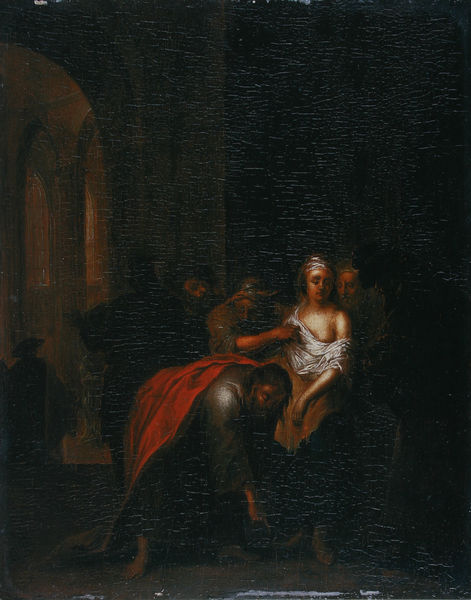
Titel: Christus und die Ehebrecherin
Künstler: Johann Conrad Seekatz
Standort: Mainz
Institution: Landesmuseum
Schlagwörter: dunkel, fuß, gemälde, hand, kopf, mann, nackt, schatten, umhang, weiß, gelb, menschen, ocker, stadt, abend, ausschnitt, braun, brust, busen, fenster, finger, frau, grau, kleid, licht, männer, nacht, raum, schwarz, straße, säule, säulen, gebäude, rot, tuch, weg, rock, bart, hemd, jung, alte, architektur, arm, arme, barock, gesicht, halten, kleidung, rembrandt, salome, bildnis, hände, innenraum, öl, kirche, dunkelheit, gewand, haare, mantel, decke, klassizismus, renaissance, schulter, füße, magd, ecke, düster, bogen, nann, alter mann, pilaster, saal, rundbogen, ölgemälde, durchgang, oberkörper, entblösst, hoch, tor, halle, bögen, bad, dirne, waschen, barfuss, arkade, bücken, noir, raub, soldat, leinwand, portal, bedrohung, dunke, christus, jesus, entblöst, gefangene, entführung, rouge, sombre, gebückt, verbeugung, ehebrecherin, männder, femme, maria, anbetung, klassik, ruppe, greise, eau, anziehen, roter mantel, nue, susanna, beschädigt, roter umhang, hure, sainte, gemalde, menscheng, saint, sünderin, bible, biblique, vergewaltigung, lucretia, lucrecia, kraklee, arkada, belästigung, bibel belästigung, famme, keuschheit, susanna imbade, jesu, nu, umhjang, 2kirche, arm hände, interieure, jesus christ, sdunkel, magdalena, interier